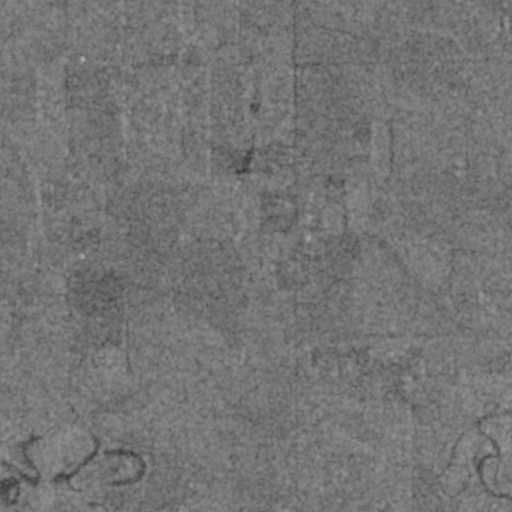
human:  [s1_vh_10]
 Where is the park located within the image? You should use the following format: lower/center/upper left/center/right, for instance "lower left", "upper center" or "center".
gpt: The park is located in the center left of the image.
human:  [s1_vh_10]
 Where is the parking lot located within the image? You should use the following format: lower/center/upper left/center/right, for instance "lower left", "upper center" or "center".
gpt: The parking lot is located in the lower left of the image.
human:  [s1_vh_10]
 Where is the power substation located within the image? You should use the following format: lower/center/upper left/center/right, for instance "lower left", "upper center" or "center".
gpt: The power substation is located in the center of the image.
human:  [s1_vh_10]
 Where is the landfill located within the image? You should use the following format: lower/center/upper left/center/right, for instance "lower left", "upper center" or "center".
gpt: There is no landfill in the image.

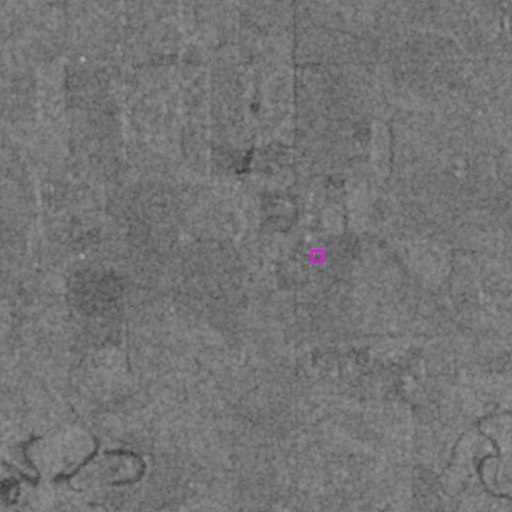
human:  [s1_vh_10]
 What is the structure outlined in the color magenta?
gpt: The structure outlined in magenta is a building.
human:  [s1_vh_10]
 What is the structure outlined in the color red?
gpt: There is no red outline.